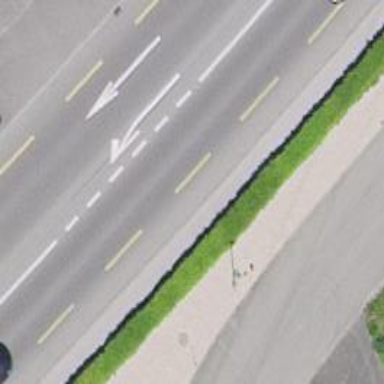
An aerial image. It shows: Primary highway with dedicated lane for cyclists.